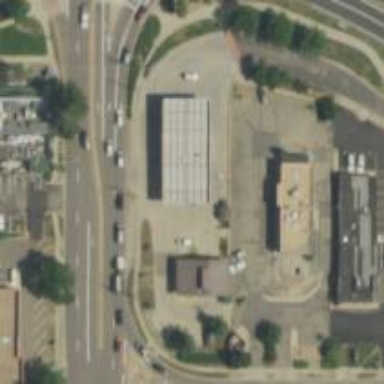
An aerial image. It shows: Convenience shop.